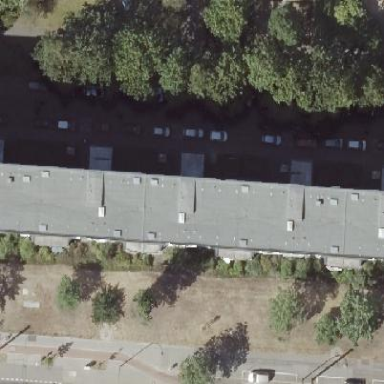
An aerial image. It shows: Apartment building with flat roof.